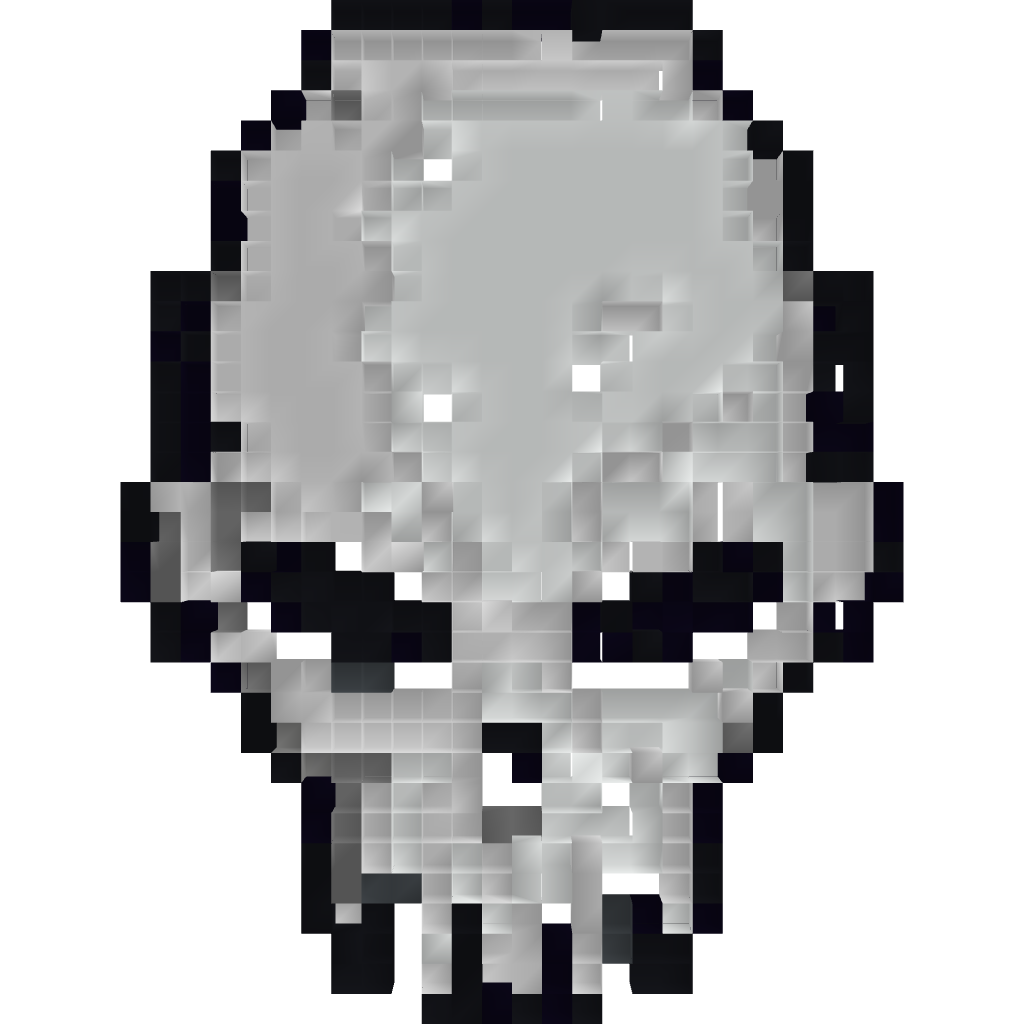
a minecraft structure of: Skull pixel art